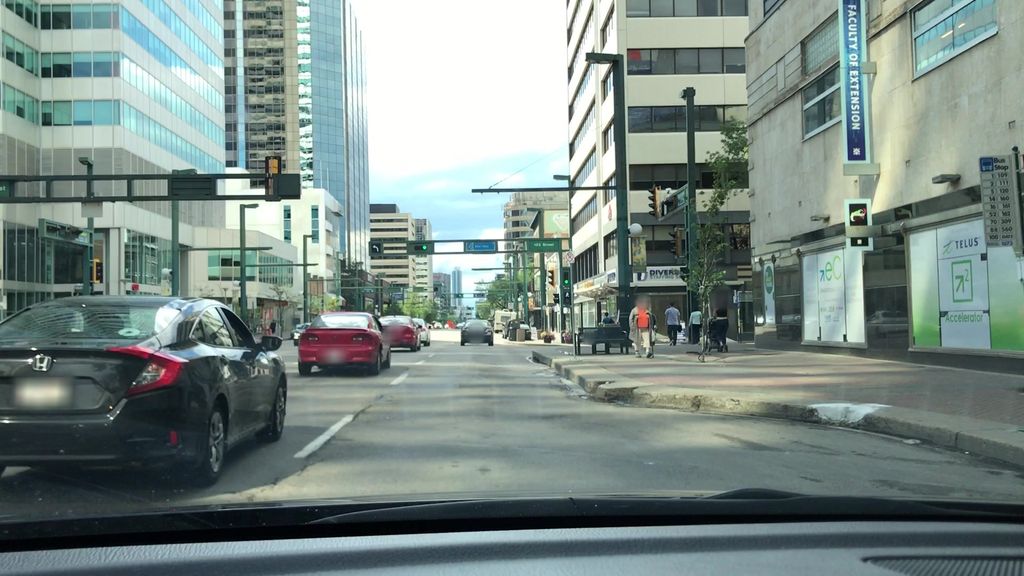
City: edmonton